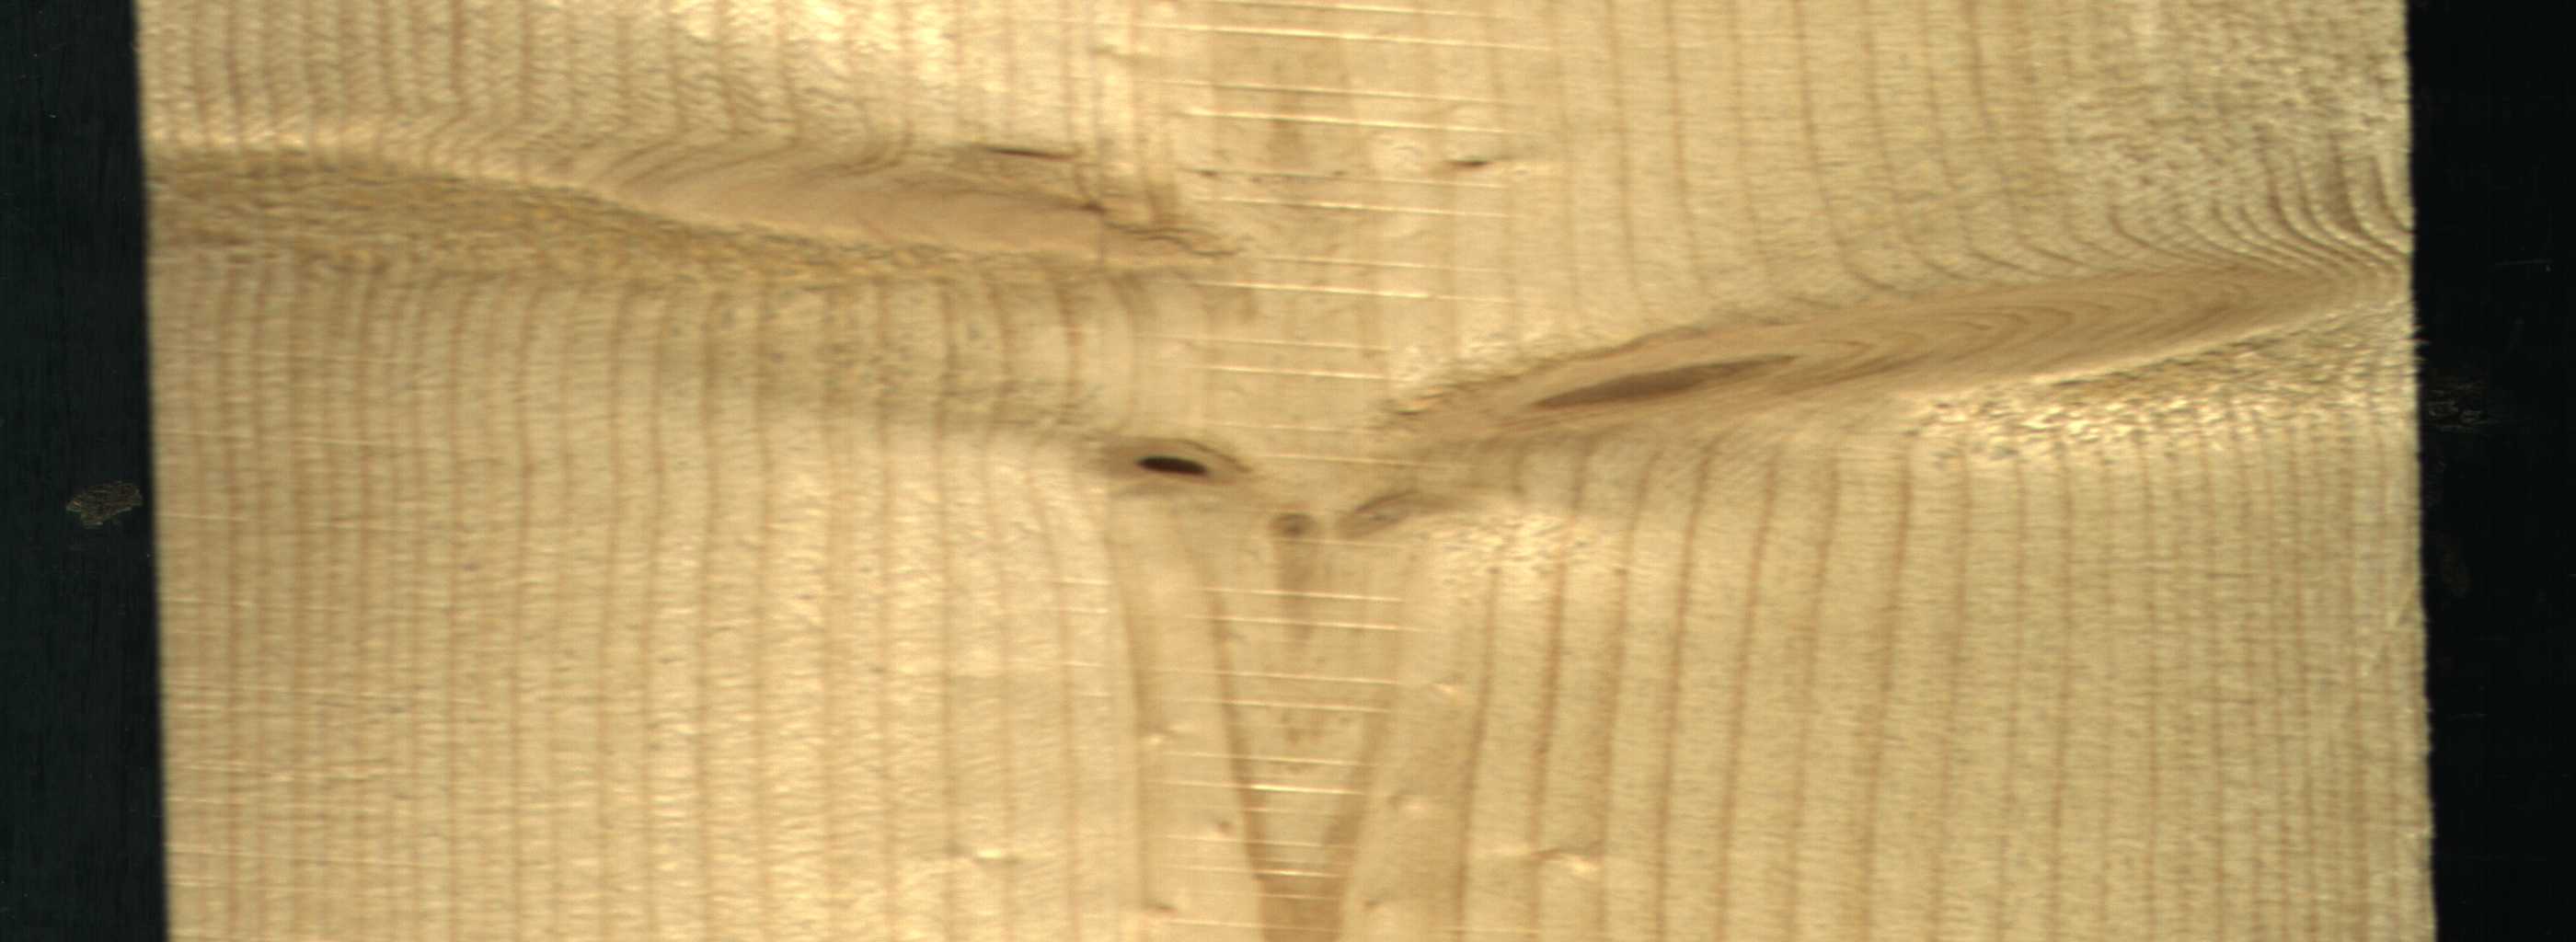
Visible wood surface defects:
Dead_Knot
Live_Knot
Live_Knot
Live_Knot
Live_Knot